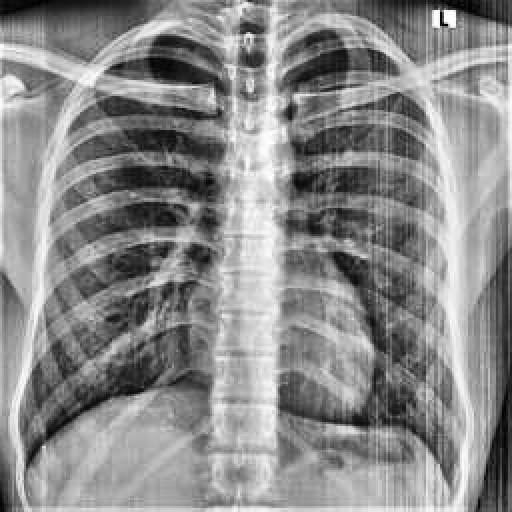
Finding: NORMAL